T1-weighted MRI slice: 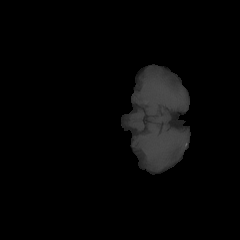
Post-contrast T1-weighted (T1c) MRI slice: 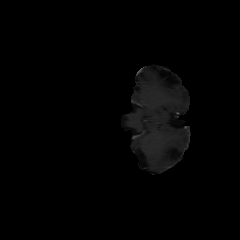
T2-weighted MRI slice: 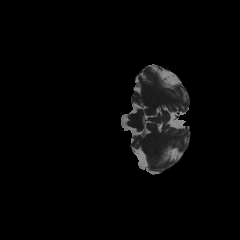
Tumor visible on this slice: no